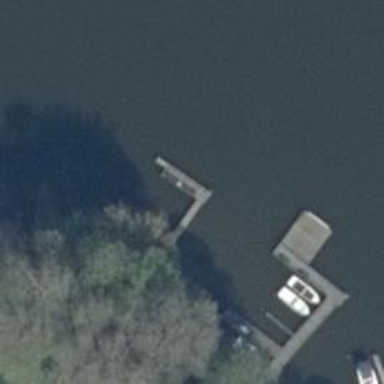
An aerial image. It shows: Man-made pier.